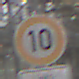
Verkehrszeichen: Geschwindigkeit10
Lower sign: HinweiseAufGefahrenDurchVerbaleAngabe9
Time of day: Midday
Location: Roofed (Special)
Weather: Overcast
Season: NotSpecified
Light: Natural